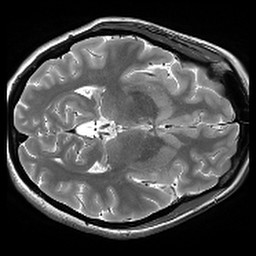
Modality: T2w
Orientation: axial
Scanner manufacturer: siemens
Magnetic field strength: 3 T
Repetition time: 9.86 s
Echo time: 0.05 s